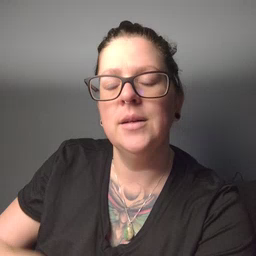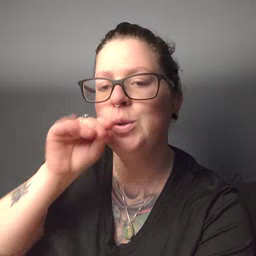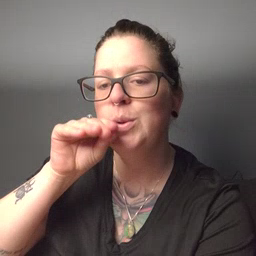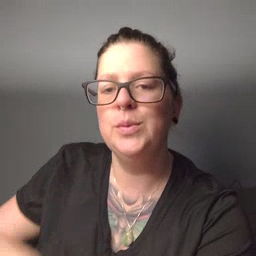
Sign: goose